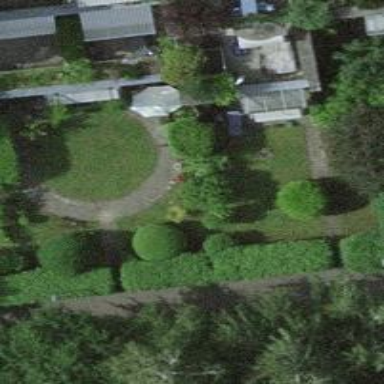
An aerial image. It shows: Garden tree with needle-leaved evergreen foliage.